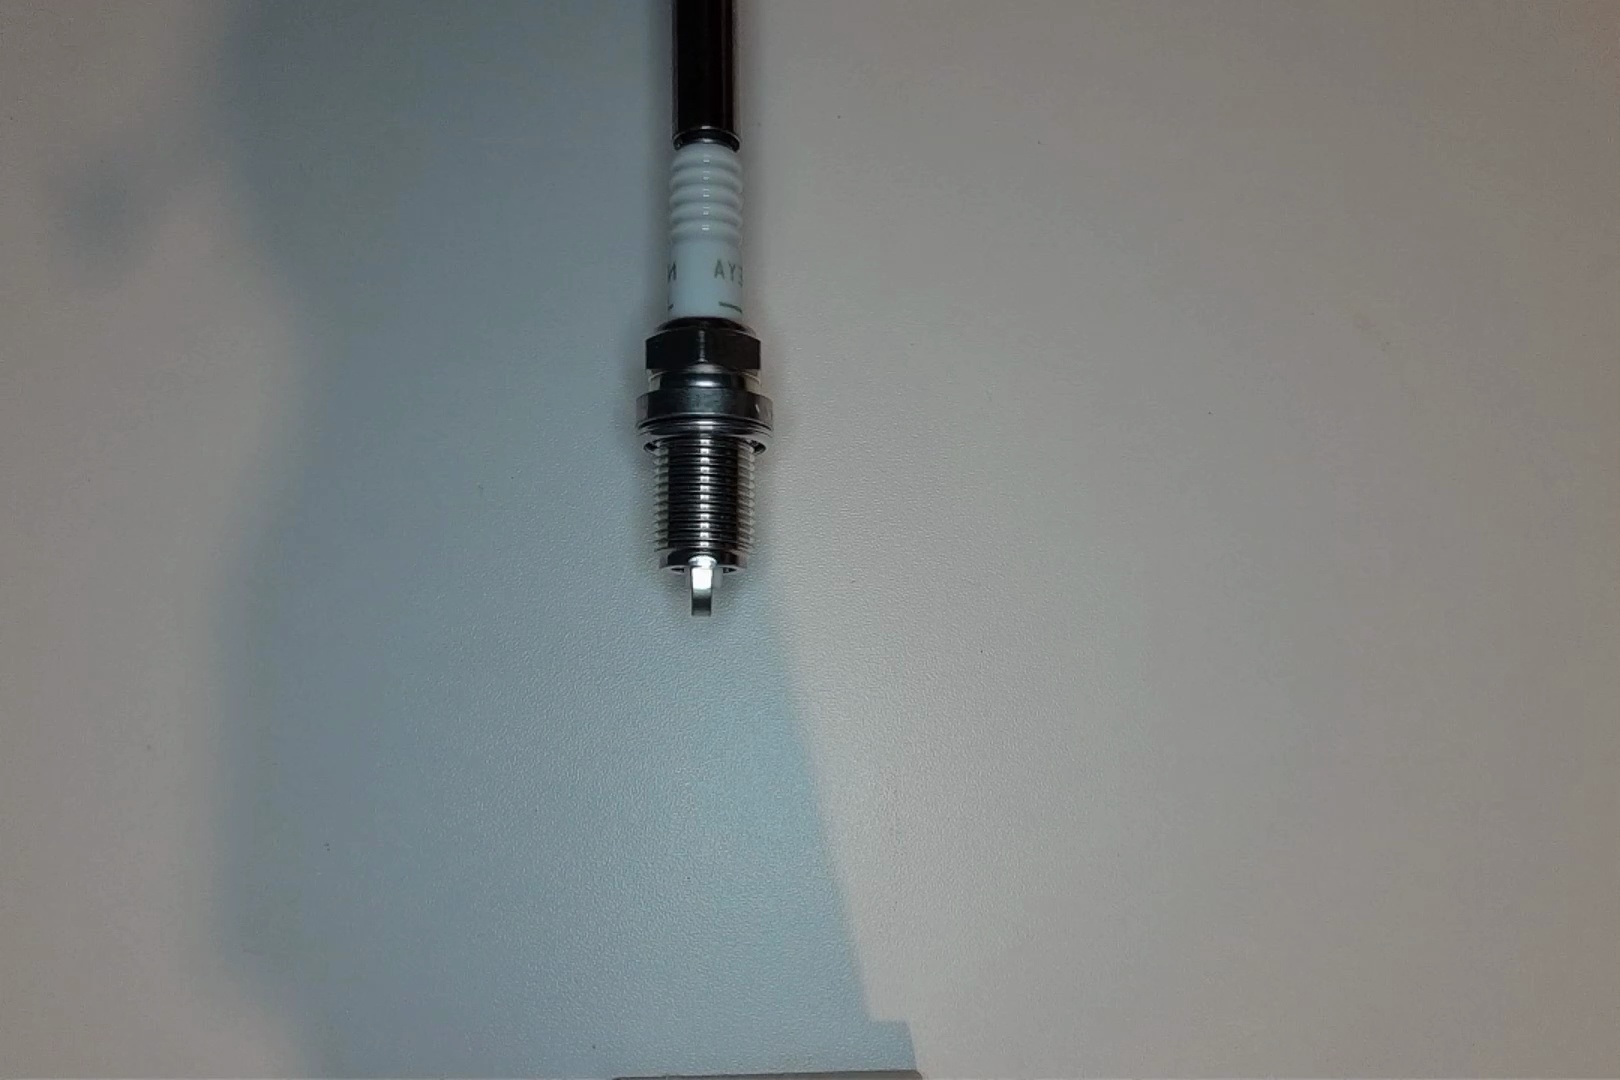
Label: no anomaly